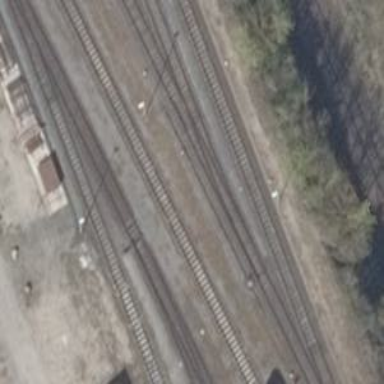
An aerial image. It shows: Railway yard.